Field crop: tomato
Growth stage: 1
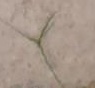
Species: cyperus